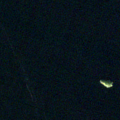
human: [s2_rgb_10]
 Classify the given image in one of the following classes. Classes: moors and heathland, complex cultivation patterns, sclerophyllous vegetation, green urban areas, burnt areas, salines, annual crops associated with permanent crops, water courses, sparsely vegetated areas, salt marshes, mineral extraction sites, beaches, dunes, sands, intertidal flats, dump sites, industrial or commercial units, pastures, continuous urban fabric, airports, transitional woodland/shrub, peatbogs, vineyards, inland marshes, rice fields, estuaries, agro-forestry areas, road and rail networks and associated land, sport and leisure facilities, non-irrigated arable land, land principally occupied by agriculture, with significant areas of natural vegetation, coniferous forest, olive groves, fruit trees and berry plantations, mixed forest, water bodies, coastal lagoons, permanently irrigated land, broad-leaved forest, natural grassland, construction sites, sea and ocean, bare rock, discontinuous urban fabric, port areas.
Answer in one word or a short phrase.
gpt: water bodies